Question: I have turned on the compass button in the setting, but the google map does not show any compass button. Is the navigation bar cover the compass button or actually it is not enabled?

swift code:
'''
camera = GMSCameraPosition.cameraWithLatitude(lat,longitude:long, zoom:17.5, bearing:0, viewingAngle:0)
mapView = GMSMapView.mapWithFrame(CGRectZero, camera:camera)
mapView.settings.myLocationButton = true
mapView.settings.indoorPicker = true
mapView.settings.compassButton = true
mapView.indoorEnabled = true
mapView.myLocationEnabled = true
'''
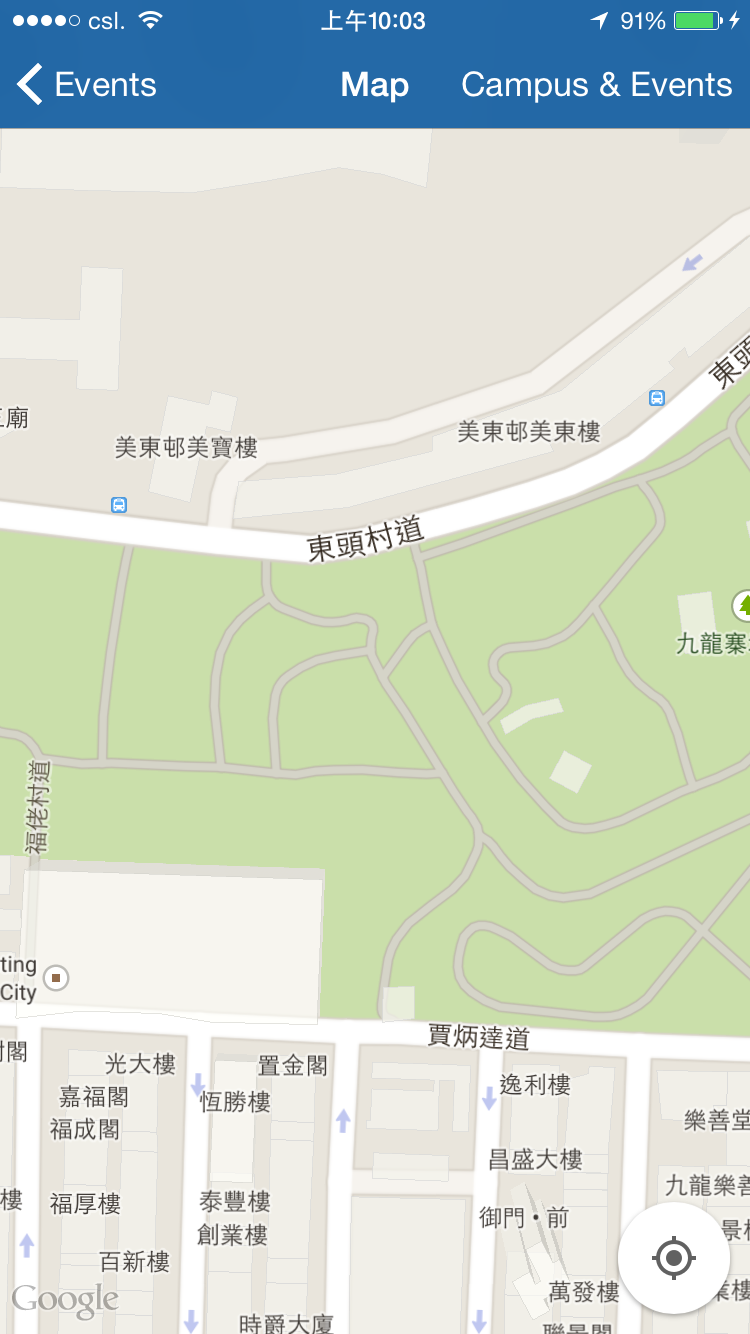
Answer: The compass has been hidden by the navigation bar.
I have add the code at the below to move the compass:
swift:
'''
if let nav_height = self.navigationController?.navigationBar.frame.height
{
let status_height = UIApplication.sharedApplication().statusBarFrame.size.height
mapView.padding = UIEdgeInsetsMake (nav_height+status_height,0,0,0);
}
'''